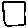
Label: square